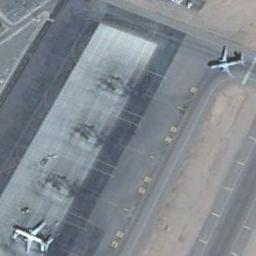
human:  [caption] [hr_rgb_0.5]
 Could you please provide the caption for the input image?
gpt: One plane was parked in its correct position and the other was turning .

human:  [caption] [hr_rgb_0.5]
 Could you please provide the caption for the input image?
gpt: A plane parked on the airport and another plane on the runway .

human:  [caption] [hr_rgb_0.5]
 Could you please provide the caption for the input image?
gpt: Two planes are parked on the runway .

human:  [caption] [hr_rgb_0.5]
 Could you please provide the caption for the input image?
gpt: There are two planes of different sizes on a clearing .

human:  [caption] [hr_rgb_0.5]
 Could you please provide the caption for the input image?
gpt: Two planes are on the ground .